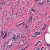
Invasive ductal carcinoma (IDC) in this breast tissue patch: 0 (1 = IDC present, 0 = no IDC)